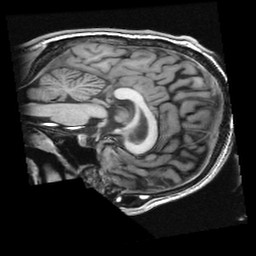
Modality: T1w
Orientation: sagittal
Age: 23
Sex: male